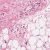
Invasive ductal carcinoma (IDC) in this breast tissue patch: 0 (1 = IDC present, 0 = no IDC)